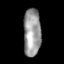
Tissue: lung
Cell type: Fibroblasts
Senescence score: 0.1761
Nuclear area (px): 808
Mean DAPI intensity: 155.764